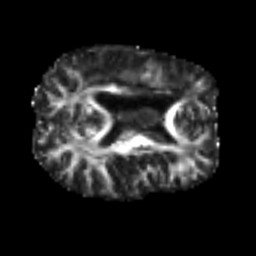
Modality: FA
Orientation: axial
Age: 58
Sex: male
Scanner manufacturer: siemens
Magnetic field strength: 3 T
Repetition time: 4.987 s
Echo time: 0.0792 s